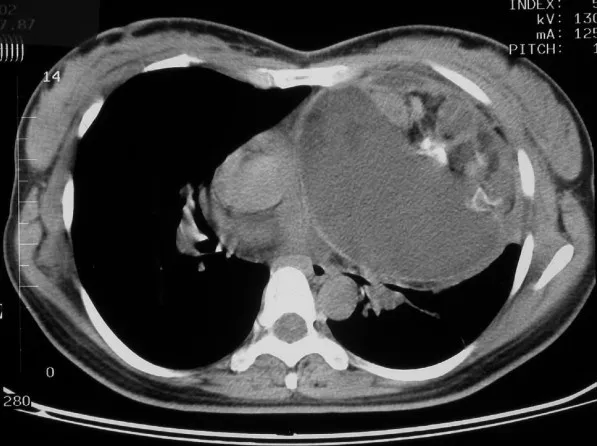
Preoperative CT-scan of the chest revealing the mass compressing the mediastinal vessels and airway.
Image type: radiology (ct)